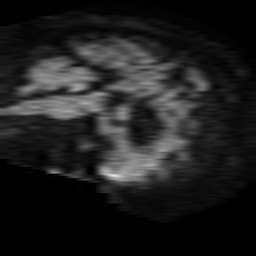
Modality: TRACE
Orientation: sagittal
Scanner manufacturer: philips
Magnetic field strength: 1.5 T
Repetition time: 3.395 s
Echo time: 0.06922 s